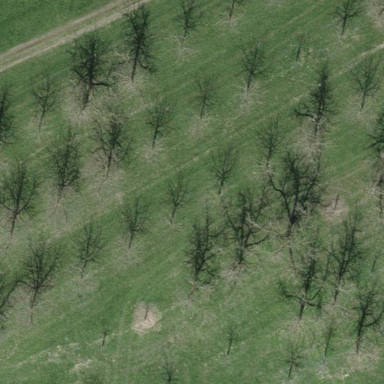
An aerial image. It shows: Orchard.